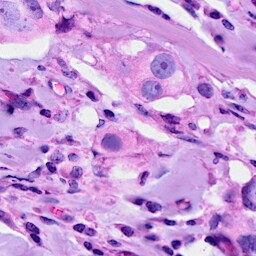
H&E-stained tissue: Breast